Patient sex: F
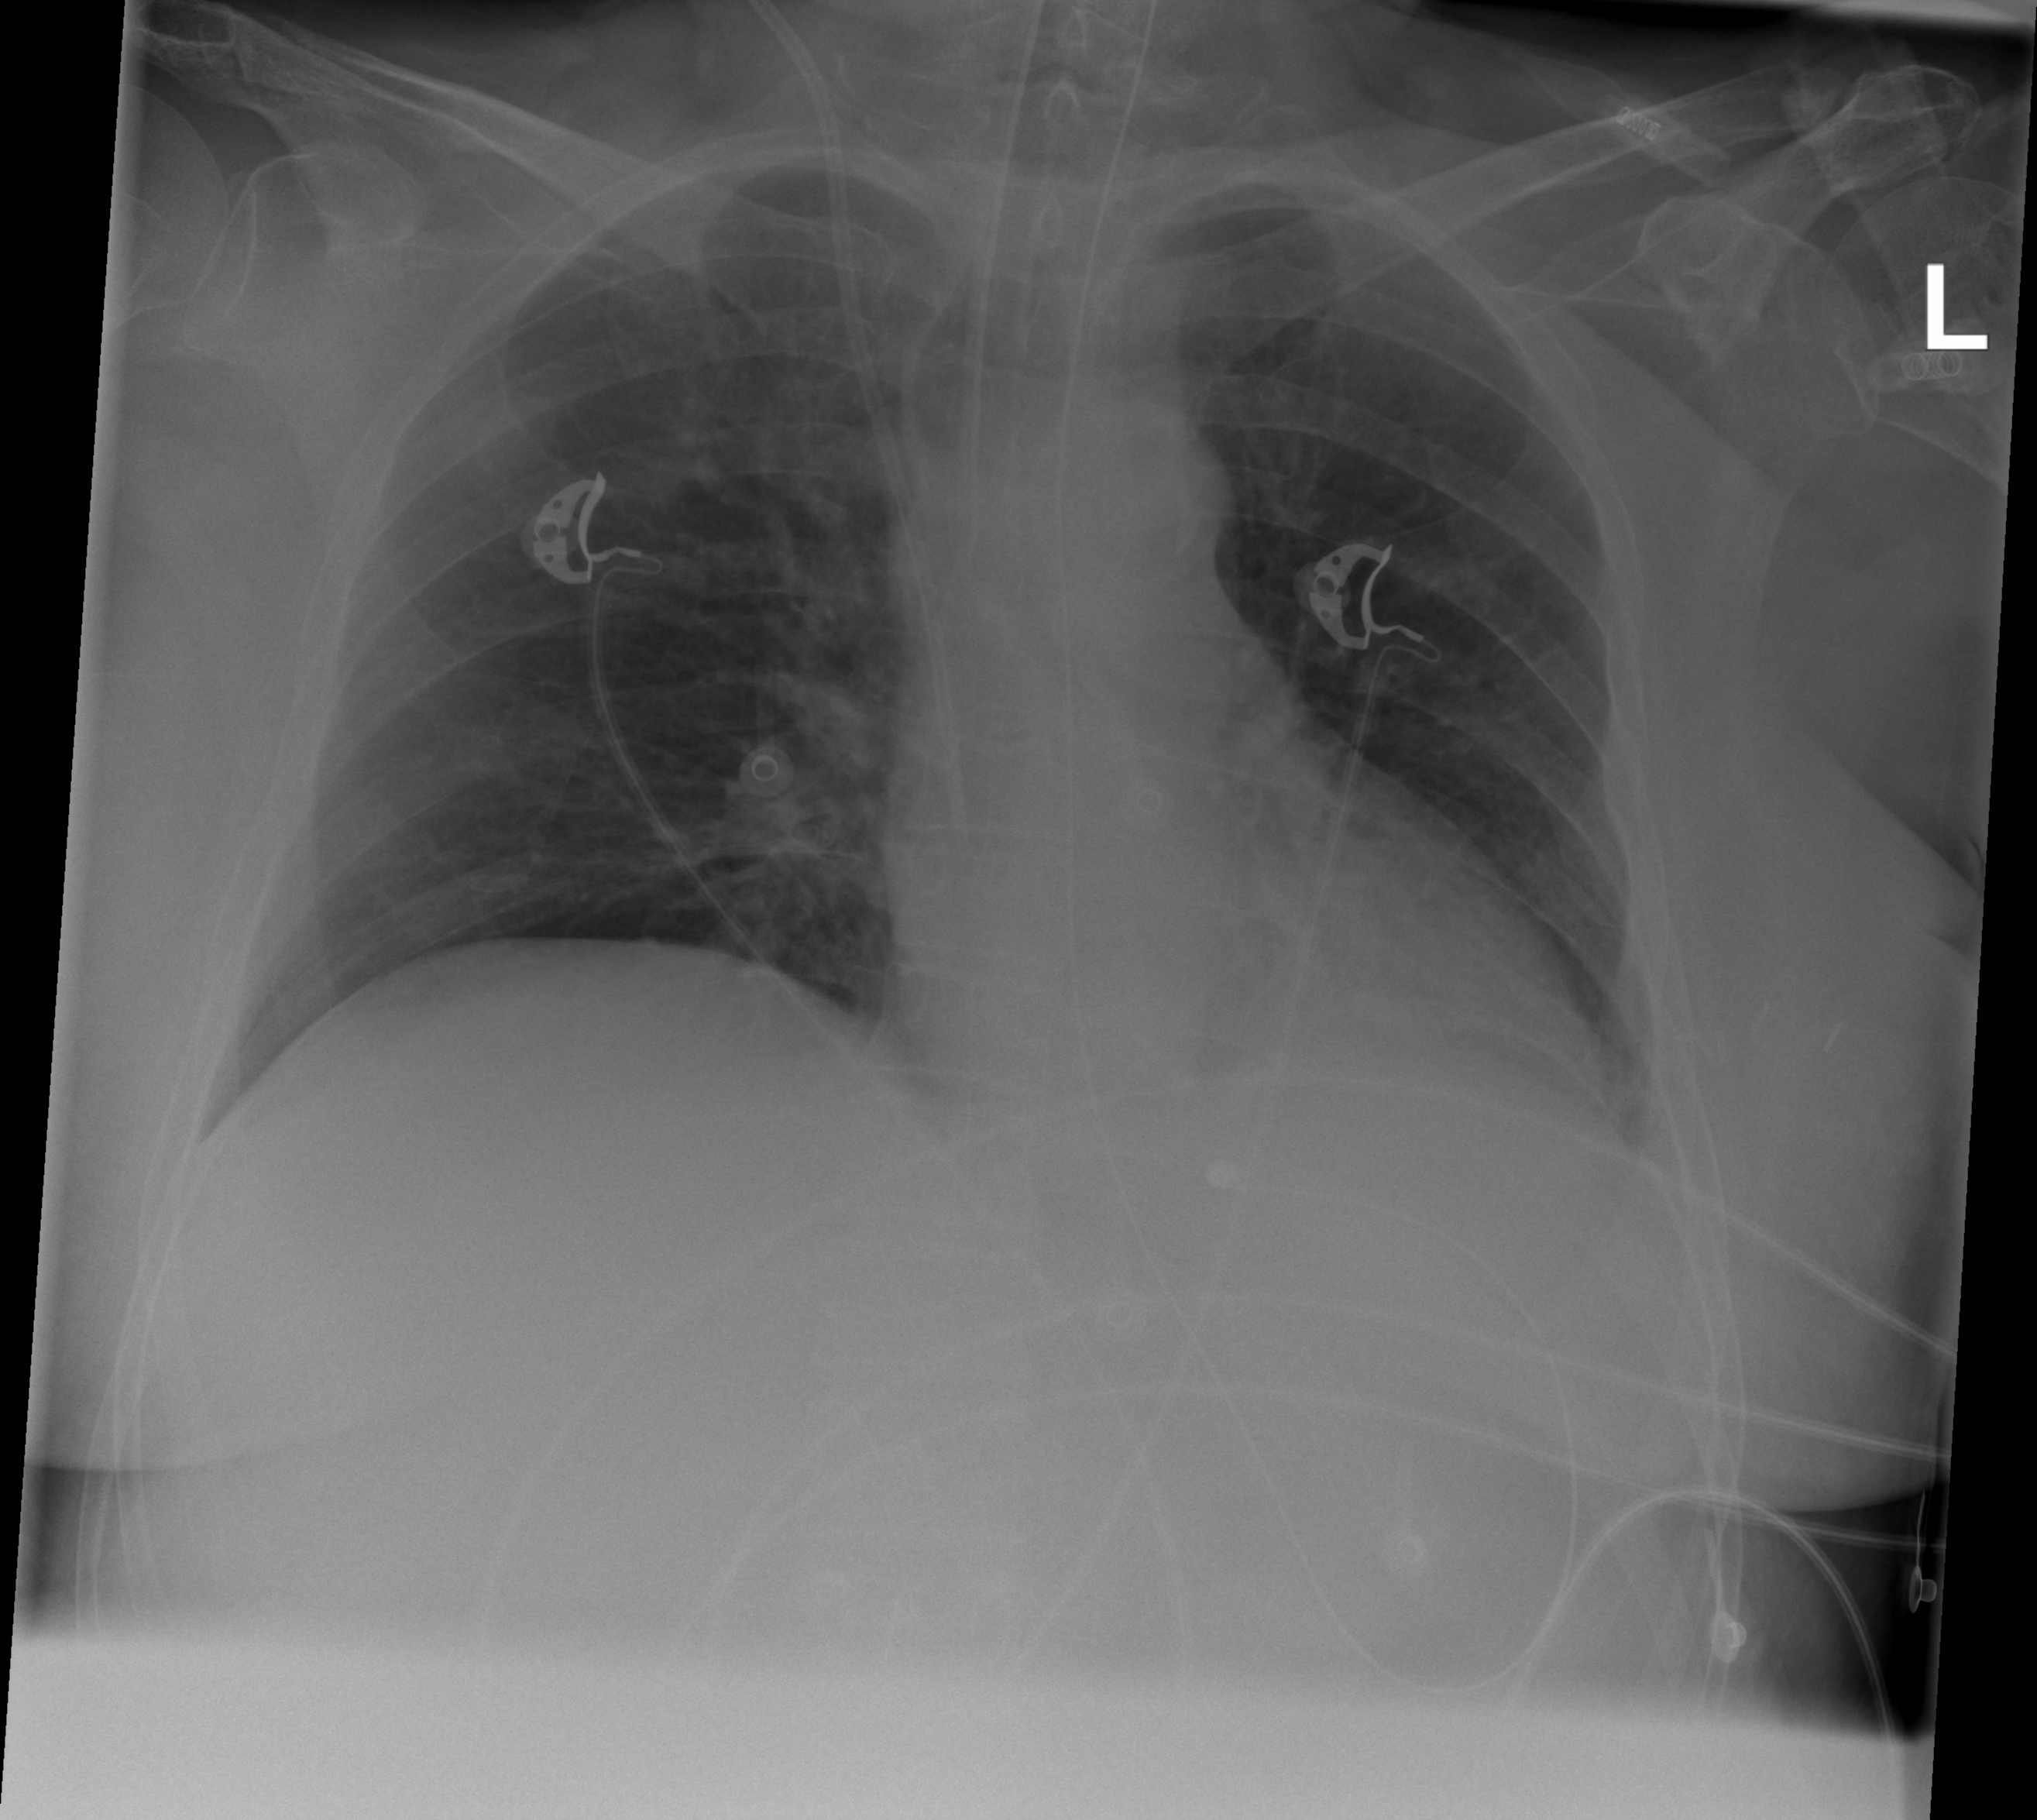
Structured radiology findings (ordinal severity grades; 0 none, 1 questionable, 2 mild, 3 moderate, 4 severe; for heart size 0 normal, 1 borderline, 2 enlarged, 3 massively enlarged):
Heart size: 2
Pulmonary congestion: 2
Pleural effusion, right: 0
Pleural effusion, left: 1
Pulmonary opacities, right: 0
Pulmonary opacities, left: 2
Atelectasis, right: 0
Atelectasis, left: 2